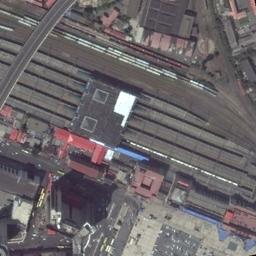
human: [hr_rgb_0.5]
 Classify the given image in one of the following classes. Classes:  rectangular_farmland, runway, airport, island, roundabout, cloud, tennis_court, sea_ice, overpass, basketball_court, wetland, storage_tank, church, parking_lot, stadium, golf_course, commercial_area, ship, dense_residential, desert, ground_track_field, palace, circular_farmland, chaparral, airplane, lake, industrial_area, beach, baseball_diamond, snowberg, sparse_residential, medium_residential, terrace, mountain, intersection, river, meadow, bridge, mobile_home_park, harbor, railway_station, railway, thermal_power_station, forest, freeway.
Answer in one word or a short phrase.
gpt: railway_station